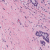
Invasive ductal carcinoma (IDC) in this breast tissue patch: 0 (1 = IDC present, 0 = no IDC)